Interaction volume radius: 5 \u00c5
Interaction volume height: 15 \u00c5
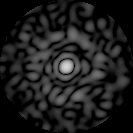
Disorder parameter: 0.8614